Field crop: maize
Growth stage: 2
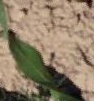
Species: maize